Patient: sex M, age 61
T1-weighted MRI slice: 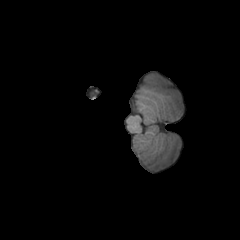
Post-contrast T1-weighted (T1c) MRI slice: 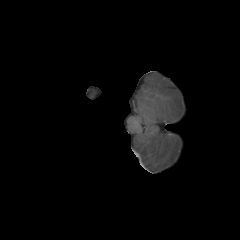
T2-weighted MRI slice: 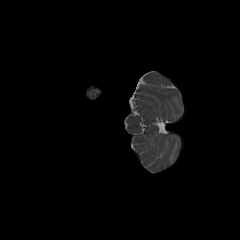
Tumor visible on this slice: no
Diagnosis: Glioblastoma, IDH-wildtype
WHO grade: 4